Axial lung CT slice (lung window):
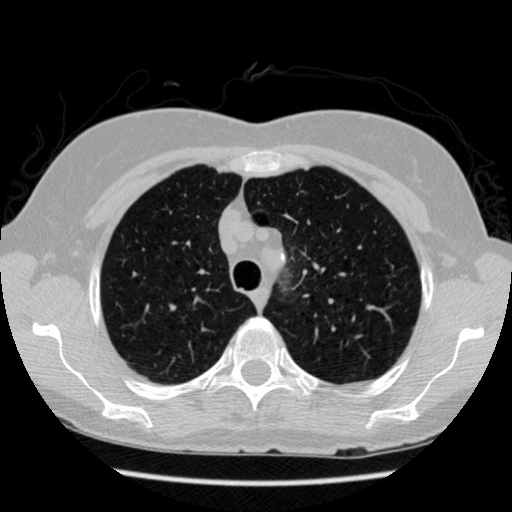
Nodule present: no